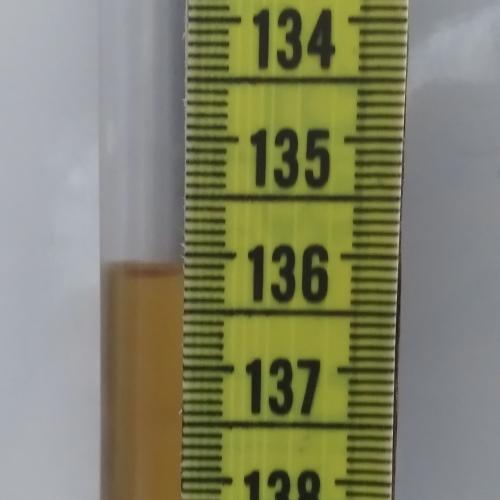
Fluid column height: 136.2 cm